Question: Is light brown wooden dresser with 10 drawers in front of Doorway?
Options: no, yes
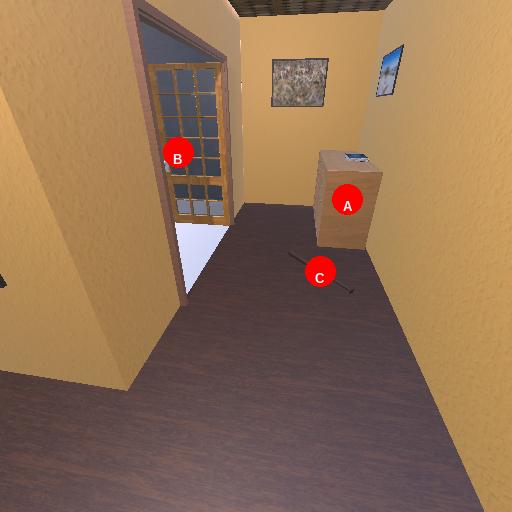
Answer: no